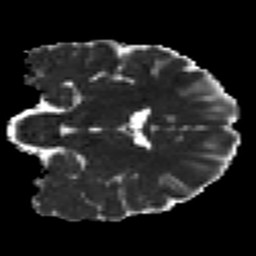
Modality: MD
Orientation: coronal
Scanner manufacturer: siemens
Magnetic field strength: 3 T
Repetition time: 7.8 s
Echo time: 0.09 s